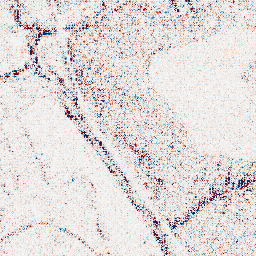
Category: wavelet
Decomposition family: wavelet_biorthogonal
Decomposition parameters: wavelet: bior4.4
level: 1
Upsampling method: bicubic_3x
Upsampling parameters: scale: 3
Upsampling scale: 3